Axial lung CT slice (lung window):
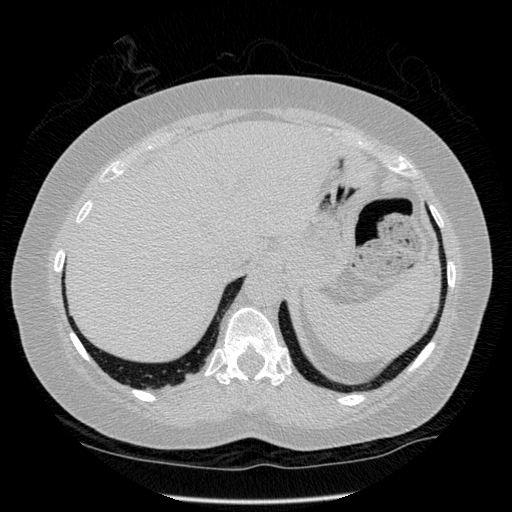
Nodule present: no